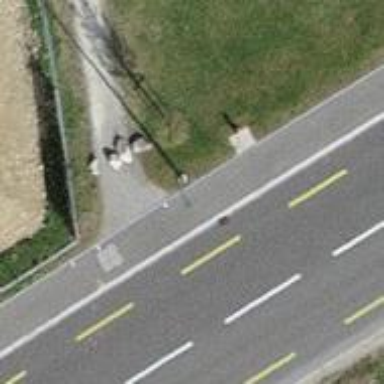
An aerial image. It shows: Block barrier.